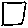
Label: square